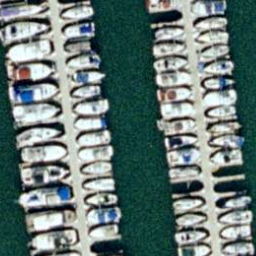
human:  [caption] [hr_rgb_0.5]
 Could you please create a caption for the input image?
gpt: Many boats docked neatly at the harbor and just a few positions are free .

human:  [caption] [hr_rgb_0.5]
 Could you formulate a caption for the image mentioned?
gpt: Lots of boats docked neatly at the harbor .

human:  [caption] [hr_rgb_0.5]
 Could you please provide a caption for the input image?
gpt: Lots of boats docked in lines at the harbor .

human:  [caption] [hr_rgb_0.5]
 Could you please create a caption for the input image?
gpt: Many boats docked neatly at the harbor and the water is deep blue .

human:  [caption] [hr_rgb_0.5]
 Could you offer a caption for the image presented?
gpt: Lots of boats docked in lines at the harbor and just a few positions are free .